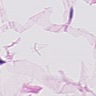
Metastatic tissue present: no